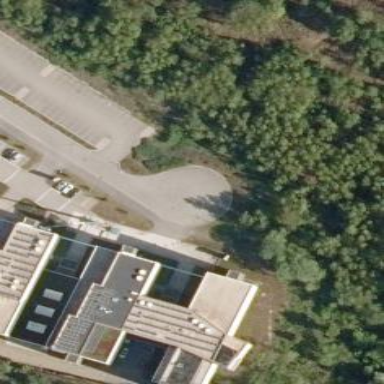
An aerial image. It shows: Office building.